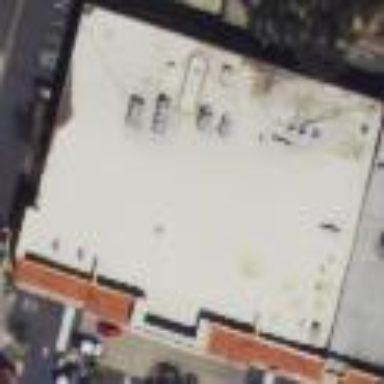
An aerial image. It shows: Supermarket building.